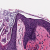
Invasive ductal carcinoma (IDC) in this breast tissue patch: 0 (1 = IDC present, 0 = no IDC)